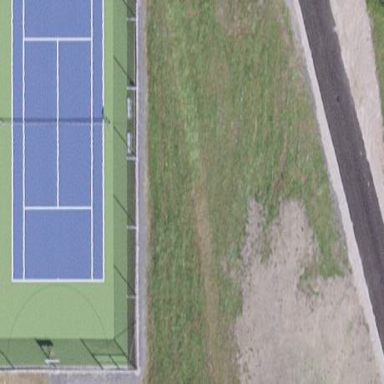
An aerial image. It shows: Tennis court on pitch designated for leisure land.